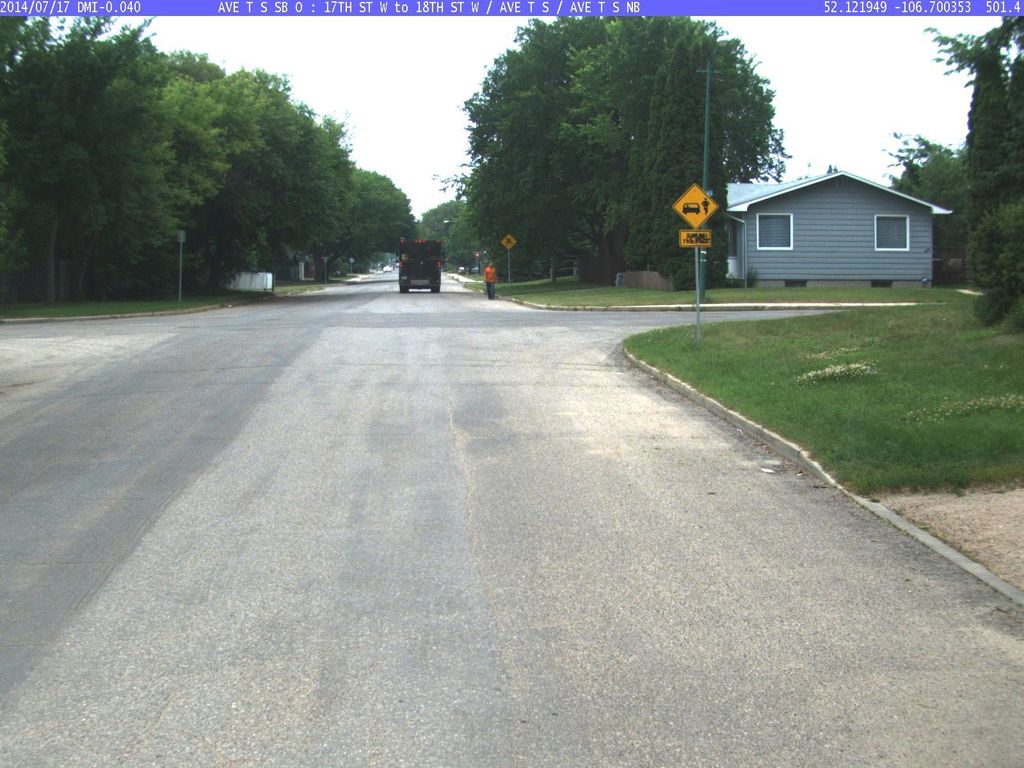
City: saskatoon